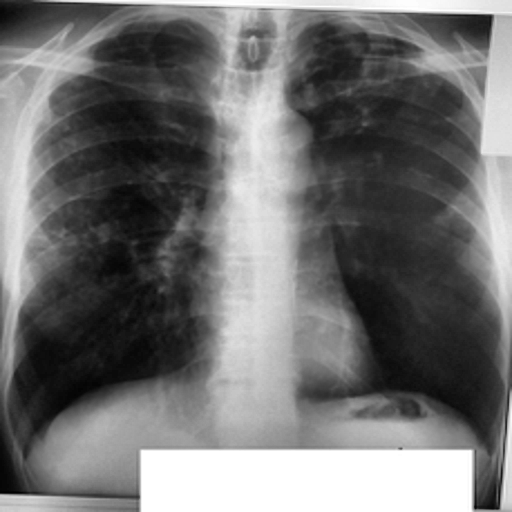
Finding: TUBERCULOSIS